Question: So, here's what a default sharing sheet looks like:

As you can see, the sharing sheet will appear on top of the window, and dim whats behind it. How can I make a 'NSWindow' act like that (dim what's behind and make everything unselectable)? I've been searching but I can't find the answer.
Thanks!
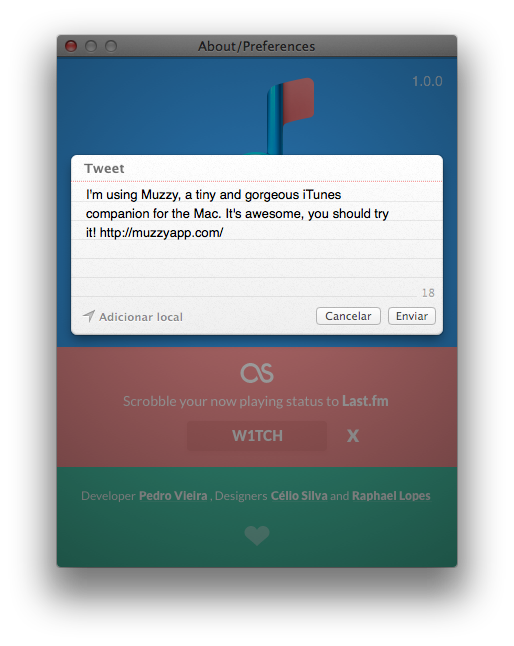
Answer: Create a new NSView (derive your own class to be able to implement drawRect:) and make it semi transparent. Put it over all your other views in the window. This will prevent mouse events to reach other views and achieve the dimmed look. Then use a modal window for the "social sheet".